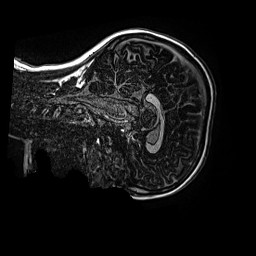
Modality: MP2RAGE
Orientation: sagittal
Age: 11
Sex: female
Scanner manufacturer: siemens
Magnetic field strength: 3 T
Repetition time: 4 s
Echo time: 0.00299 s